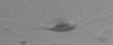
Label: flagellate_morphotype3